The plot shows how the frequency content of a rotor-rig vibration signal evolves over time (STFT spectrogram). Based on the visible evidence, which rotor condition applies: normal, misalignment, unbalance, looseness?
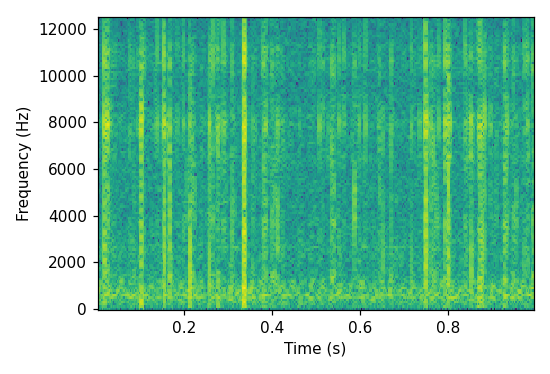
Answer: normal